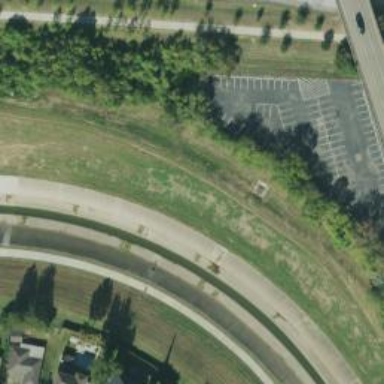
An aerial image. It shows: Paved parking area.